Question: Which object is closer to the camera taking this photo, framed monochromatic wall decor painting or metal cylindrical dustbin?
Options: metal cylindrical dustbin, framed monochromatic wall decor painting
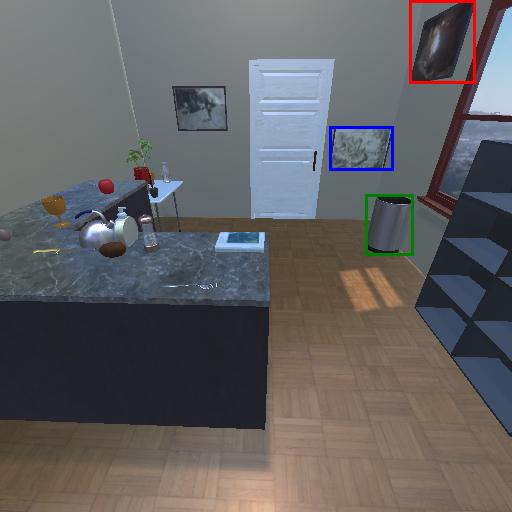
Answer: metal cylindrical dustbin